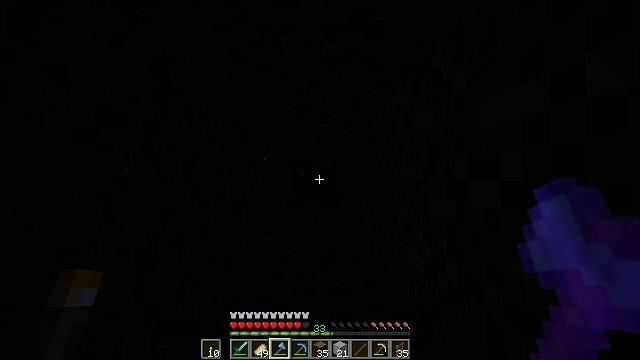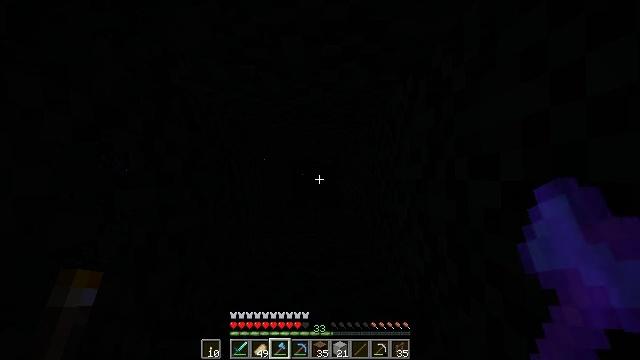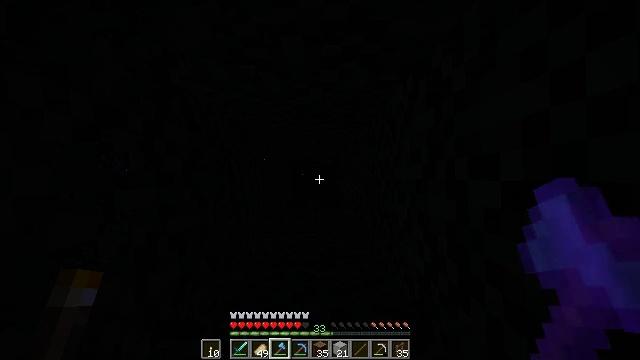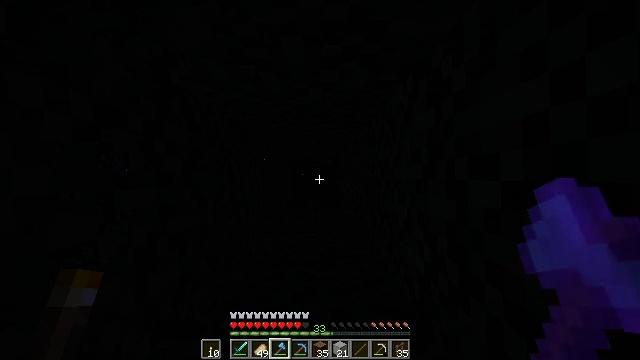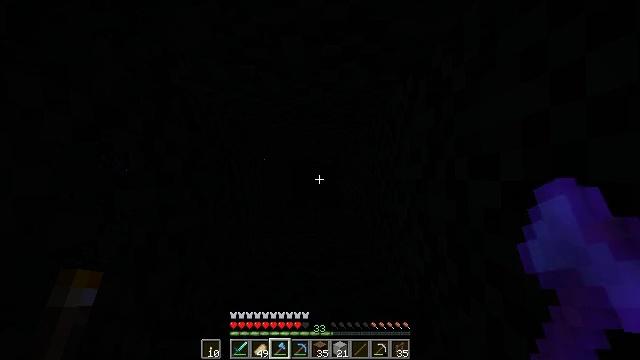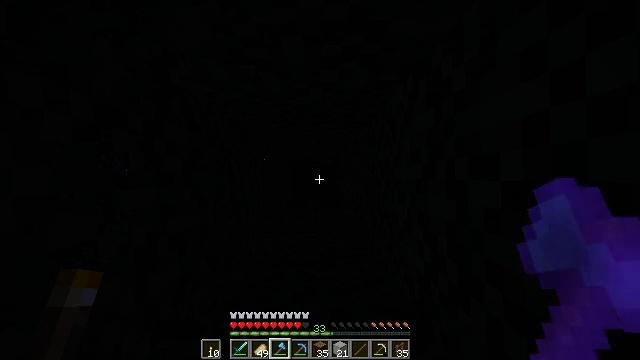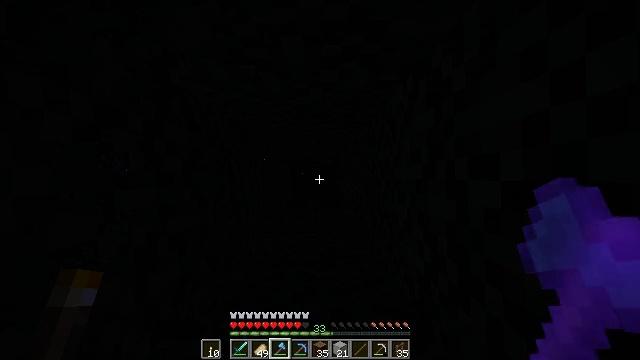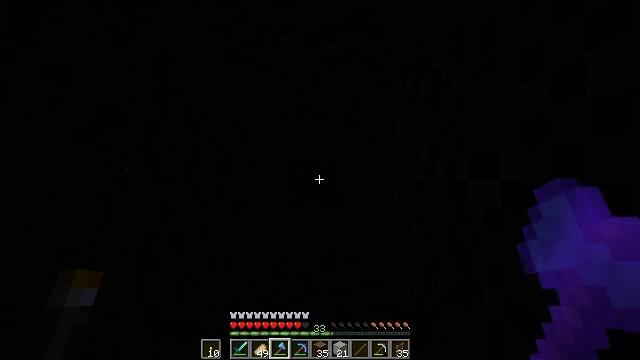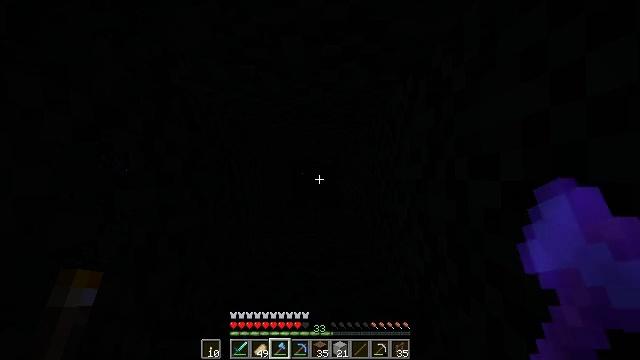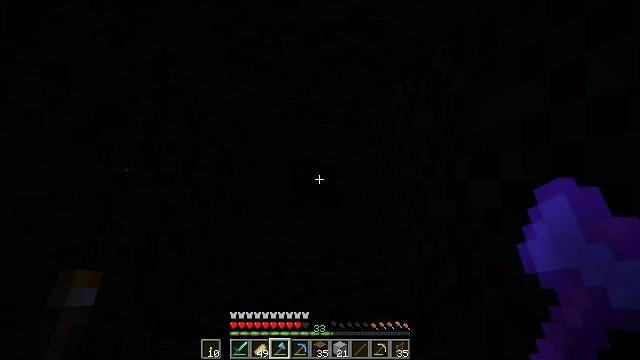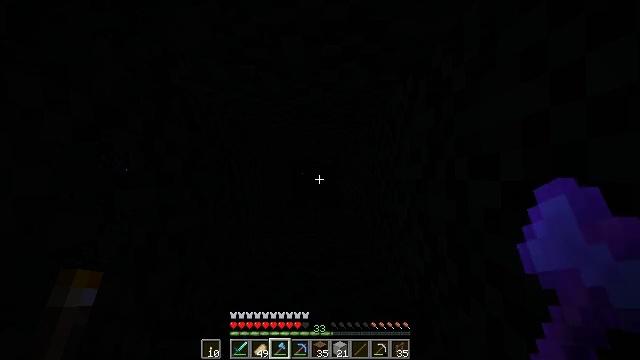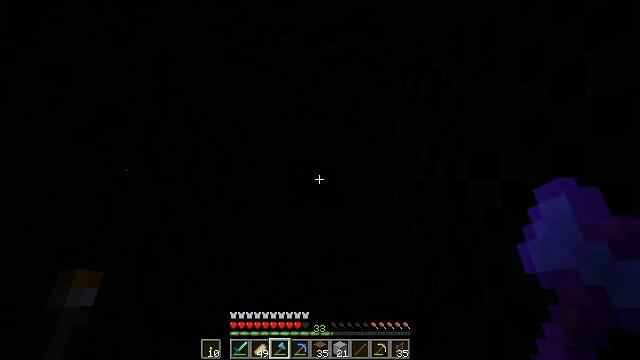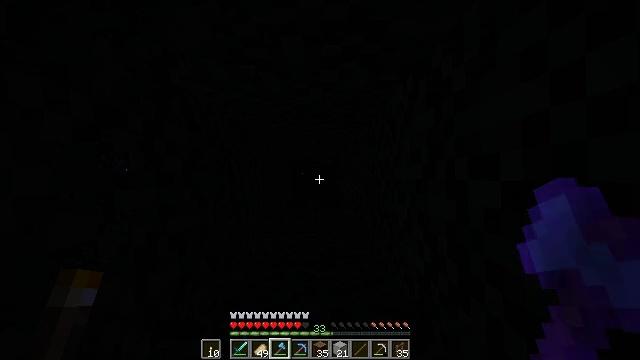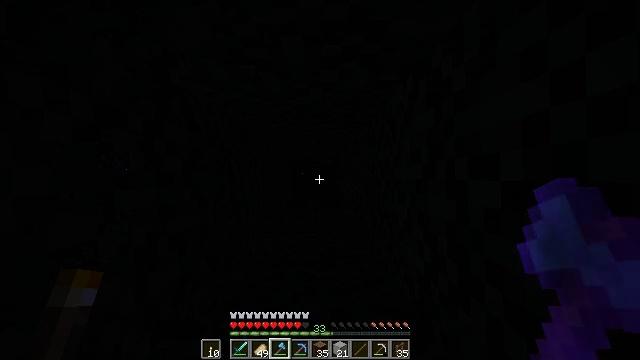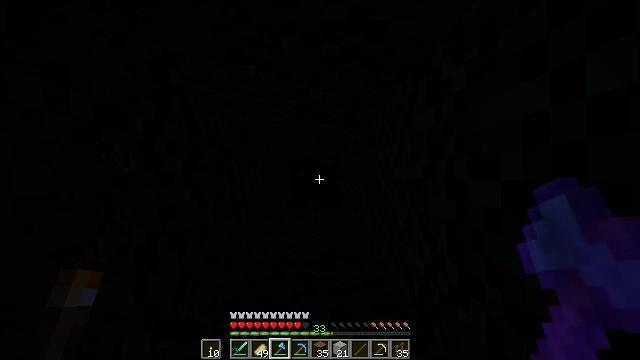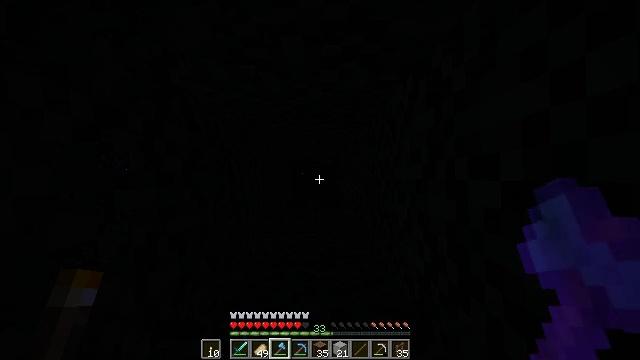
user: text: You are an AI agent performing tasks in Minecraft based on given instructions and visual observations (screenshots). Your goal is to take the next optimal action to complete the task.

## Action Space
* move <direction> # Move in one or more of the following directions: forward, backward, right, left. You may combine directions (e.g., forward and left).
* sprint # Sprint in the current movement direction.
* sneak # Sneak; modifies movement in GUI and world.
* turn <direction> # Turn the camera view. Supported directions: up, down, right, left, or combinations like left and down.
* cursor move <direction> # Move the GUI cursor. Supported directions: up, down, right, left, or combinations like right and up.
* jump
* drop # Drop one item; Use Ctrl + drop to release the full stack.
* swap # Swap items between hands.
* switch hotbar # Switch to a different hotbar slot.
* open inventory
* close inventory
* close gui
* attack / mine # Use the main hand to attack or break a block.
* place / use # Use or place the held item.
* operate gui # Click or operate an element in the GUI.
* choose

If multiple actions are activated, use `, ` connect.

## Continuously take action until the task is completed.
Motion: motion action
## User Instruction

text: Retrieve the brown bed.
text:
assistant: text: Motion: no_op
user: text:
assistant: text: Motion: no_op
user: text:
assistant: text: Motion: no_op
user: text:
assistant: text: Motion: no_op
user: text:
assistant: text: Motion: no_op
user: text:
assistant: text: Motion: no_op
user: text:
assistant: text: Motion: no_op
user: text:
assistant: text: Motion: no_op
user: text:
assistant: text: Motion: no_op
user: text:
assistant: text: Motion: no_op
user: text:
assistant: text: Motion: no_op
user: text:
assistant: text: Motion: no_op
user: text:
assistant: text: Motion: no_op
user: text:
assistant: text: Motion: no_op
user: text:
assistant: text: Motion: no_op
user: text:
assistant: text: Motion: no_op
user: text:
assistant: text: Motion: no_op
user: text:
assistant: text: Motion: no_op
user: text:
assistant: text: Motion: no_op
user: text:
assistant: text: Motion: no_op
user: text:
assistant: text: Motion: no_op
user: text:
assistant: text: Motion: no_op
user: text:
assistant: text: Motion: no_op
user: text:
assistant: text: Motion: no_op
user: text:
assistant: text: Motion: no_op
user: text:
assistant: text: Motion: no_op
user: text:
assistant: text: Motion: no_op
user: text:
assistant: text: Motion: no_op
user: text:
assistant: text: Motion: no_op
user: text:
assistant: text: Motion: no_op